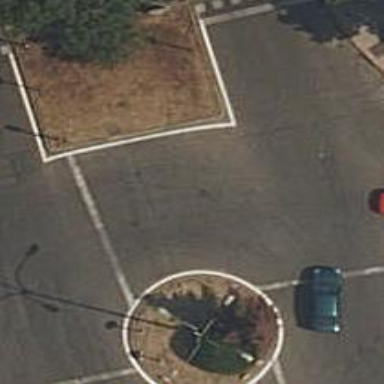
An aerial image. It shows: Secondary road with asphalt surface leading to roundabout.